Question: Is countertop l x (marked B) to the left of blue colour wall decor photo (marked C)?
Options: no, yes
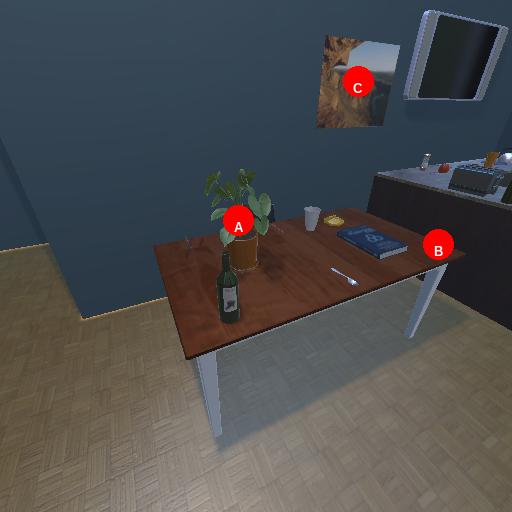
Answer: no